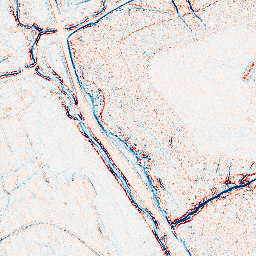
Category: edge_preserving
Decomposition family: bilateral
Decomposition parameters: d: 5
sigma_color: 25
sigma_space: 75
Upsampling method: bspline
Upsampling parameters: scale: 4
Upsampling scale: 4